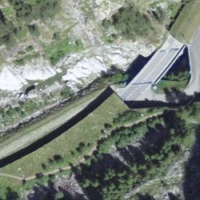
EUNIS habitat code: 43
Species observed at this site:
Oenanthe oenanthe
Saxicola rubetra
Linaria cannabina
Anthus spinoletta